Question: If you read RSS items on Feed.ly, you have an option to "preview" the item, which opens up the corresponding URL in an iFrame. They have somehow gotten a load bar on top of the frame though, can't figure out how they got access to the load percentage.
>
If they're faking it, they're doing a fantastic job. Anyone have any idea how to get load progress from an iframe?
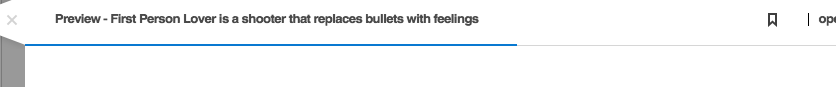
Answer: If you couldn't get an actual bytesLoaded and bytesTotal, you could track how long it takes all users to load that iframe and come up with an average loading speed that you then use to govern the progress bar. If you wanted it to be even more accurate, you could track how the current user's loading speeds match up to the average loading speeds on every item they preview (or maybe per feed) and develop an even better approximation based on that user's relative times.
The first few people would just be guesswork but after that, you might be able to get relatively close. Naturally, that approach is going to work better when you have a large number of users, like feedly does. For a smaller site or more niche RSS feeds, it would be less useful.
Edit: I don't think they're actually doing that though. At least, I don't see them making any tracking requests. I think they're probably just faking it. After previewing a lot of items, sometimes the bar is only half way full when it disappears and sometimes it fills in completely before you see more than a white screen. I think it's a placebo.